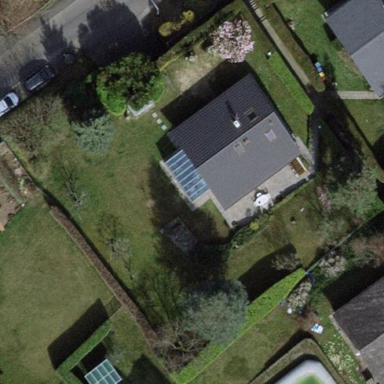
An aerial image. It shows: Garden surrounded by fence.